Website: bh-photo
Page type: billing-address
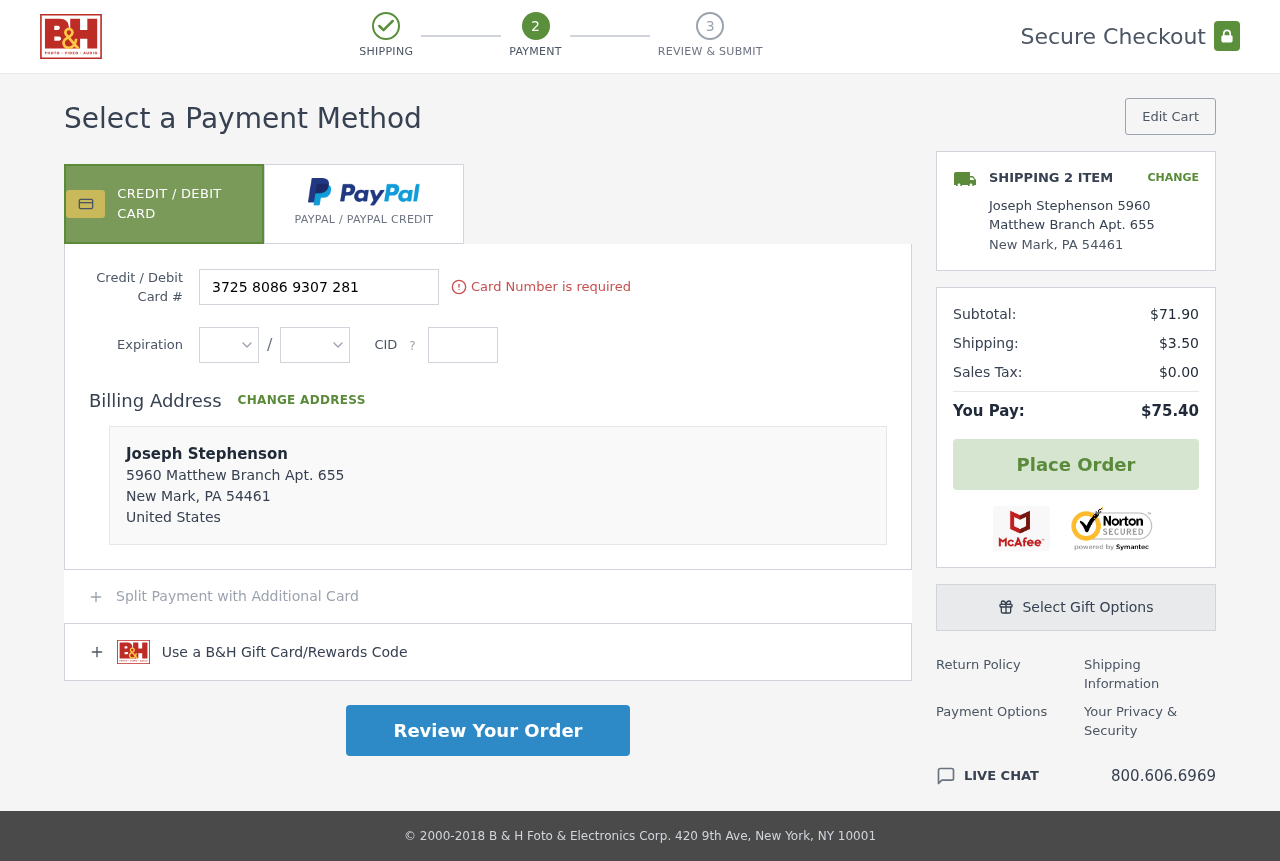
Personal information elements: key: PII_CARD_CVV
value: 6404
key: PII_CARD_EXPIRY_MONTH
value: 09
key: PII_CARD_EXPIRY_YEAR
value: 30
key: PII_CARD_NUMBER
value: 3725 8086 9307 281
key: PII_CITY
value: New Mark
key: PII_COUNTRY
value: United States
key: PII_FULLNAME
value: Joseph Stephenson
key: PII_FULLNAME2
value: Joseph Stephenson
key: PII_POSTCODE
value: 54461
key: PII_STATE_ABBR
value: PA
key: PII_STREET
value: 5960 Matthew Branch Apt. 655
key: PII_POSTCODE_FULL
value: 54461
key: PII_POSTCODE_NUMERIC
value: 54461
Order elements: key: ORDER_NUM_ITEMS
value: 2
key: ORDER_SUBTOTAL
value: $71.90
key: ORDER_SHIPPING_COST
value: $3.50
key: ORDER_TAX
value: $0.00
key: ORDER_TOTAL
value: $75.40